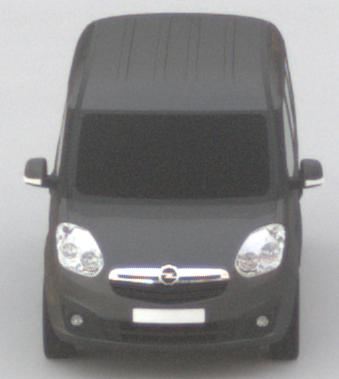
Make: Opel
Model: Combo Combi L1H1 1.4
Detailed model: Combo (D) Combi
Model produced from: 2012/01
Model produced until: 2013/11
Doors: 5
Color: gray
Road condition: dry road
Daytime: sunrise or sunset
Contrast: low contrast